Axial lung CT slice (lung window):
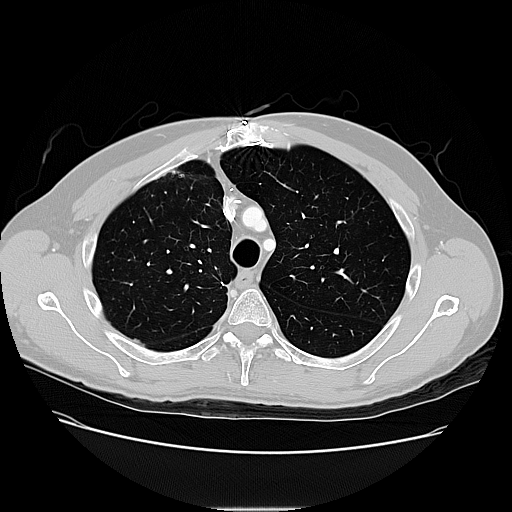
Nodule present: no